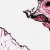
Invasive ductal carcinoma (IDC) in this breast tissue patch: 0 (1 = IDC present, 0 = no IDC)